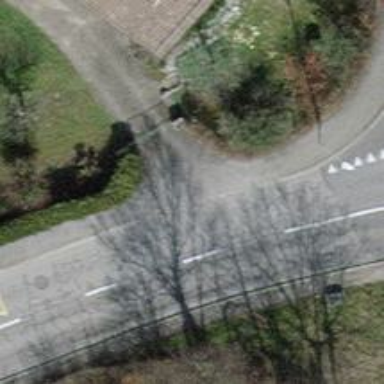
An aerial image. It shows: Unmarked crossing on the road.